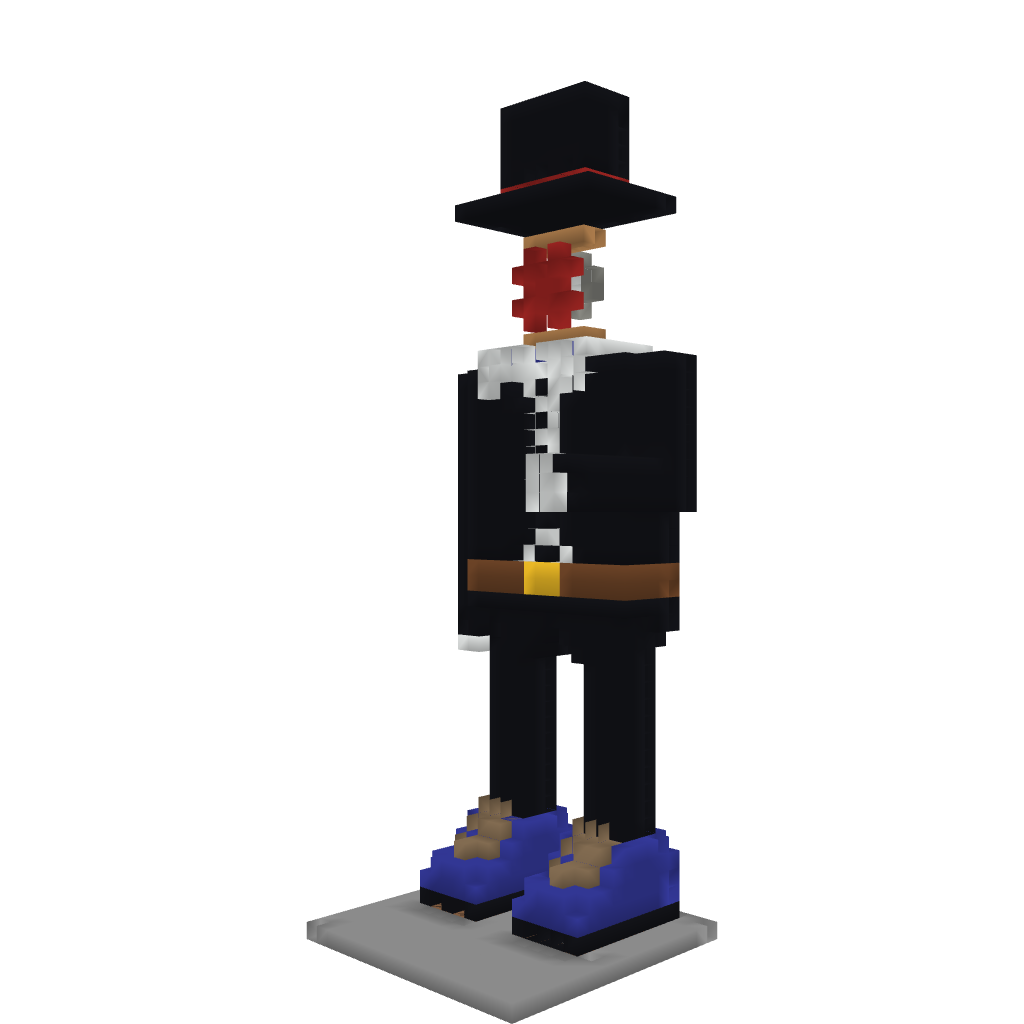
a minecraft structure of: Squid Man statue